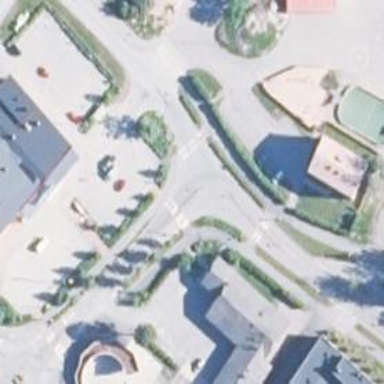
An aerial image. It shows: Crossing on the cycleway.